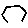
Label: hexagon